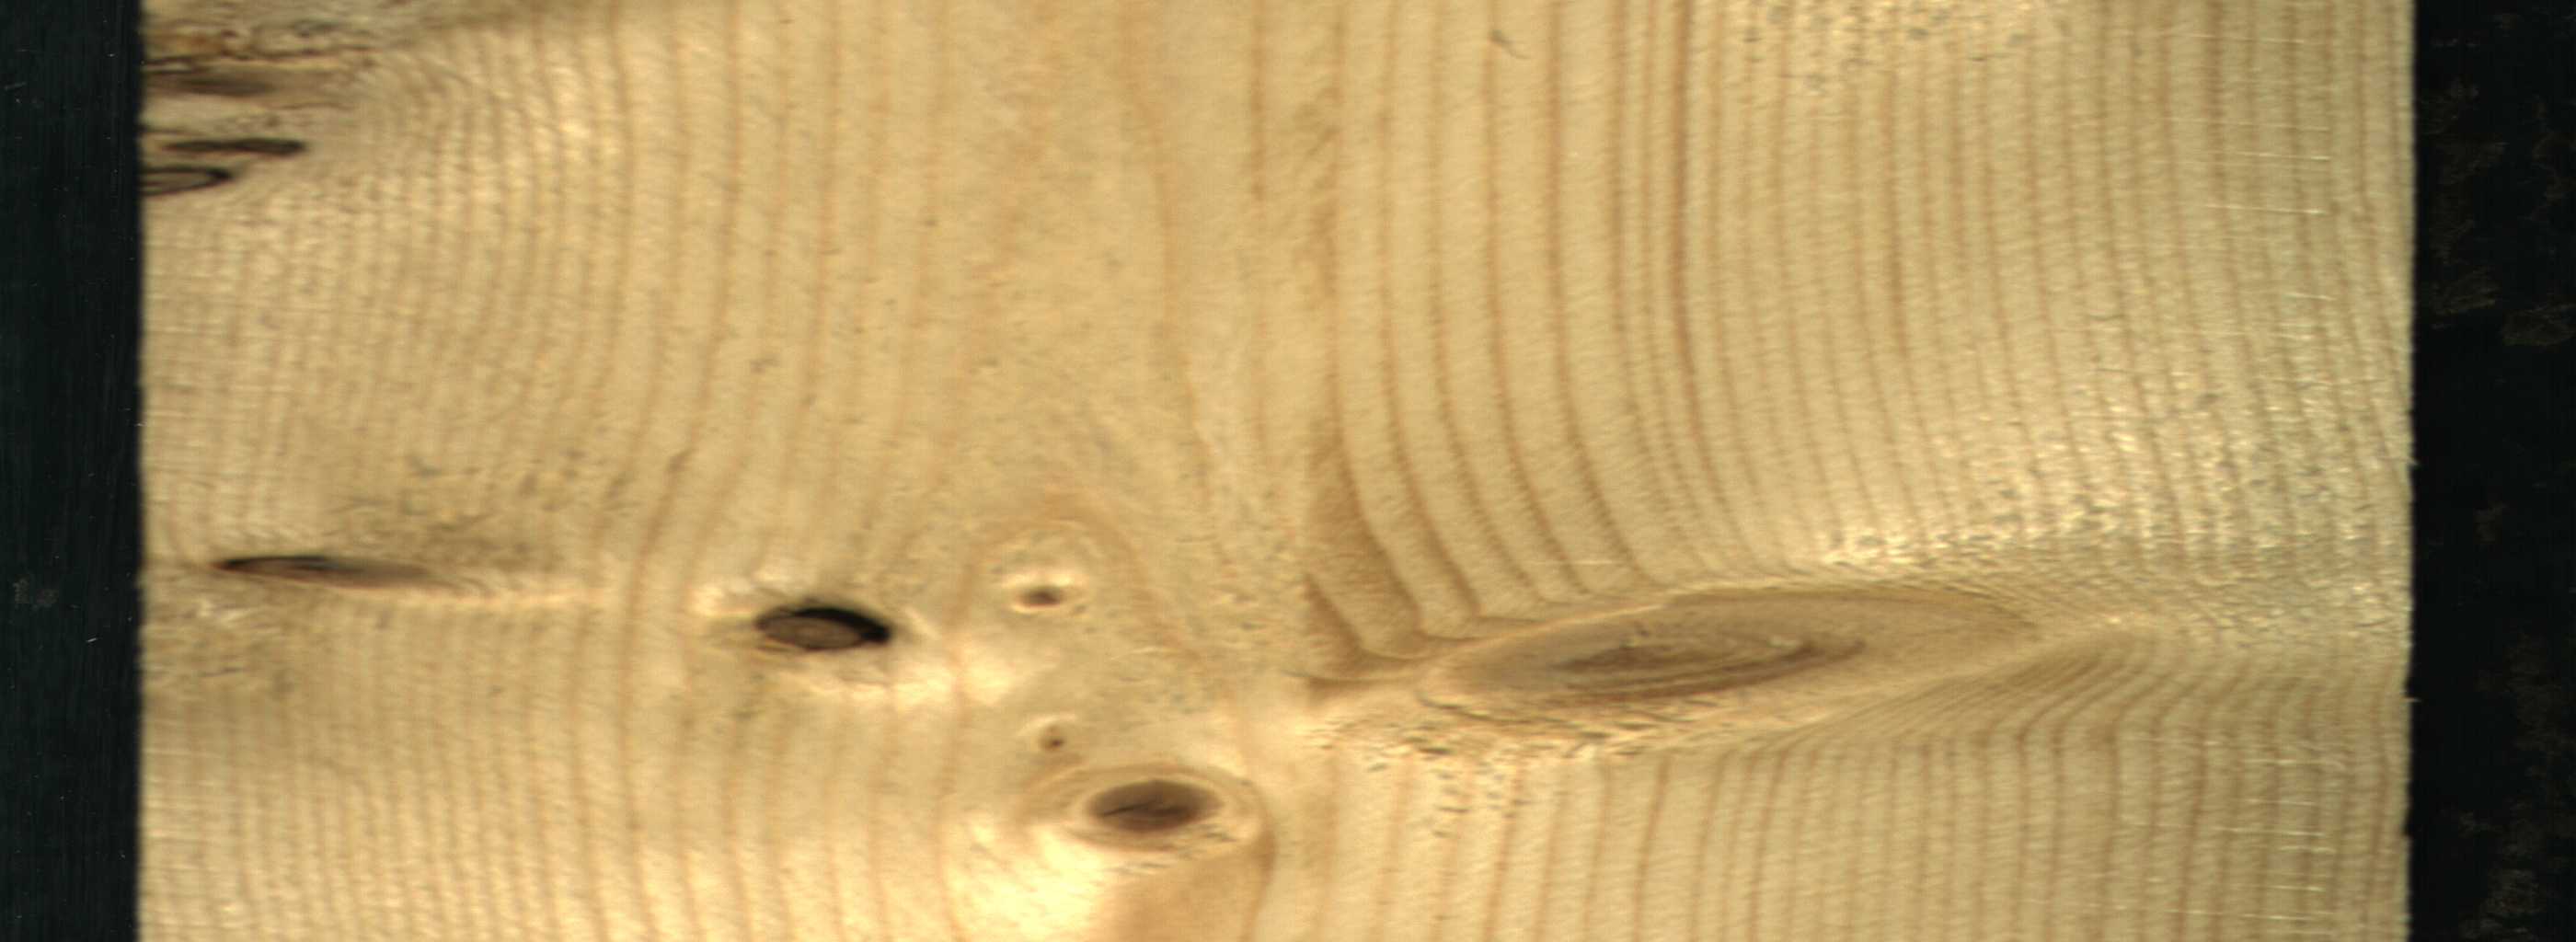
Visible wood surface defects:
Dead_Knot
Dead_Knot
Dead_Knot
Dead_Knot
Live_Knot
Live_Knot
Live_Knot
Live_Knot